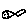
Label: fish